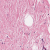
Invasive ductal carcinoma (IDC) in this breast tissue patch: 0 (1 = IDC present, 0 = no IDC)